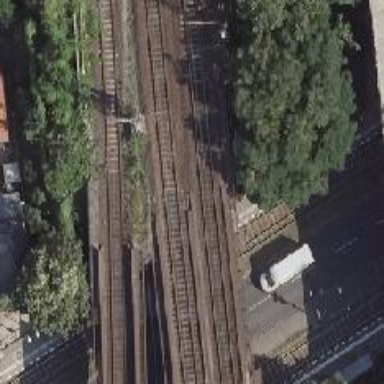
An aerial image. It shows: Railway bridge with electrified contact lines.